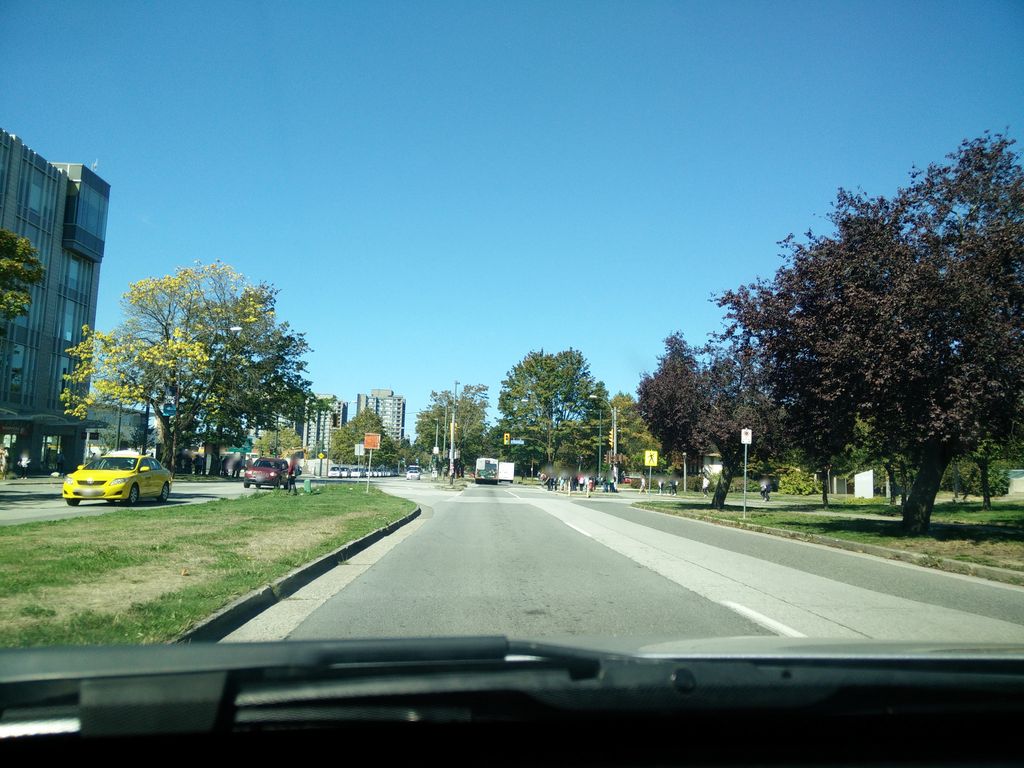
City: vancouver